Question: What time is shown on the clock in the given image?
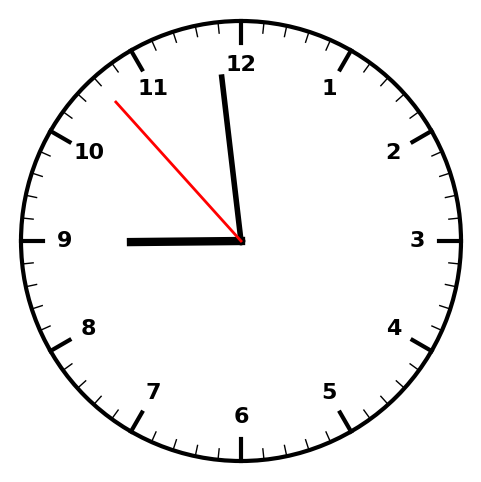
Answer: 08:58:53